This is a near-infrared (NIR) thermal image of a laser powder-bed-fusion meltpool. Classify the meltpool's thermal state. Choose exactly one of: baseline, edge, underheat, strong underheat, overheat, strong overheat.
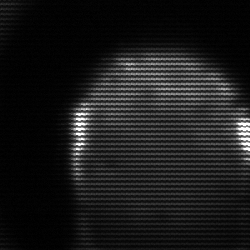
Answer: edge